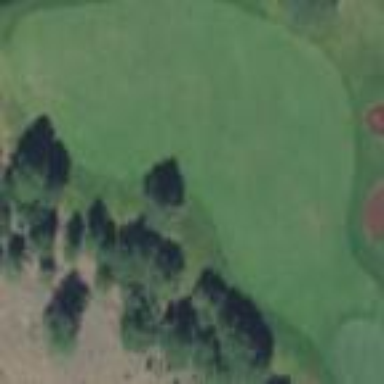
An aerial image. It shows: Grassy area designated as golf fairway.